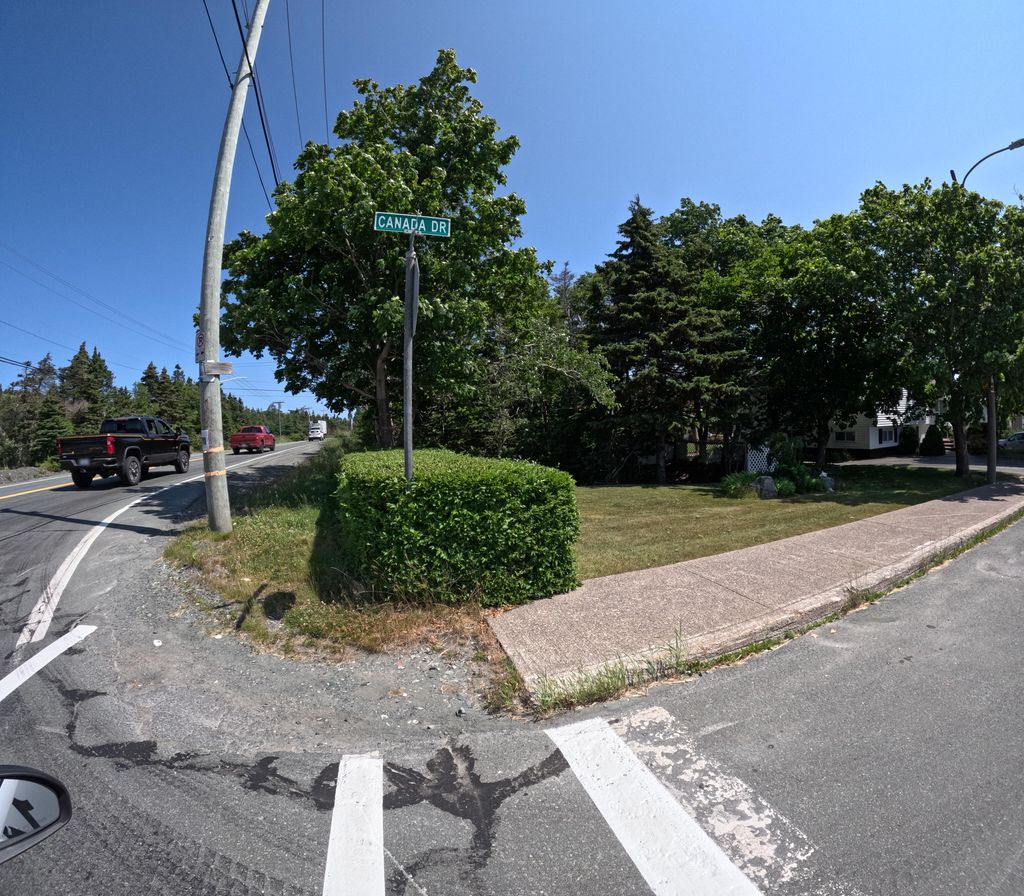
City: st_johns